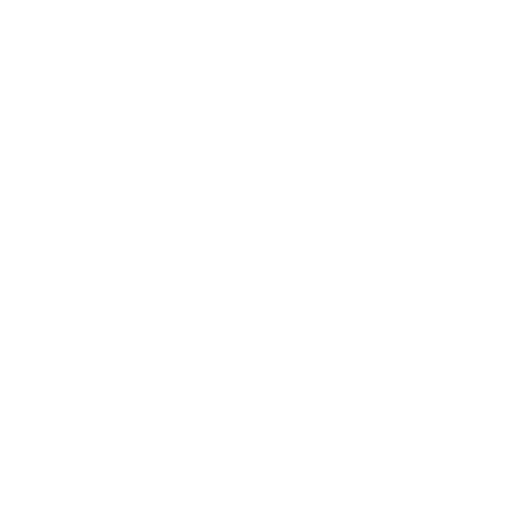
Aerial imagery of cape in Alaska named Pasagshak Point containing only unknown